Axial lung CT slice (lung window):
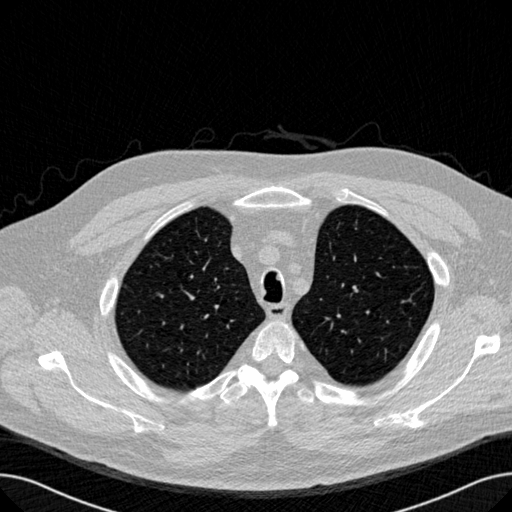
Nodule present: no